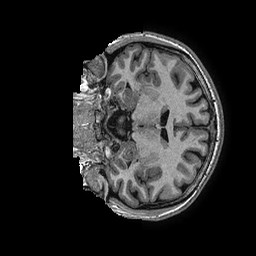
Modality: T1w
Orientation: coronal
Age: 32
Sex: male
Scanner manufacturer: ge
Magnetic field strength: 3 T
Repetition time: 0.006952 s
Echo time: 0.00292 s